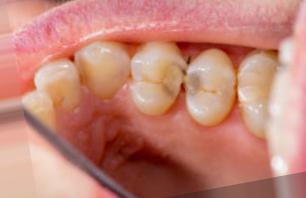
Condition: Caries